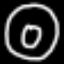
Label: donut